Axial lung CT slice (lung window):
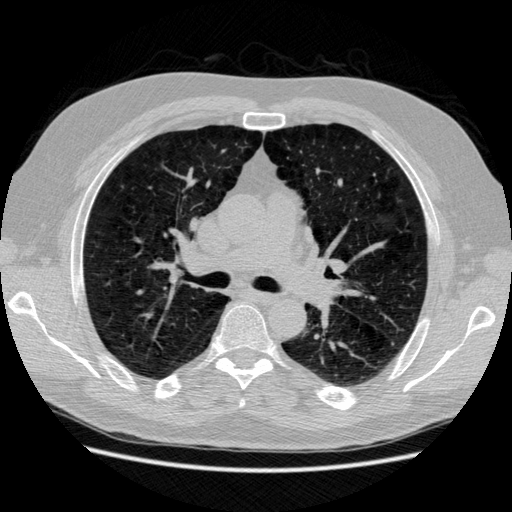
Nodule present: no